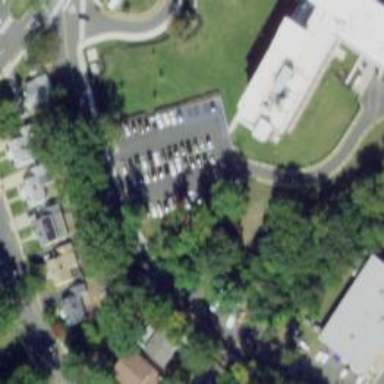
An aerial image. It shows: Parking area.